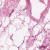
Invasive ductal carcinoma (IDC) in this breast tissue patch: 0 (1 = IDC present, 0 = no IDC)